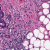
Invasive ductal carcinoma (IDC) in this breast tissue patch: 1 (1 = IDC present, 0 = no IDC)